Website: ulta-beauty
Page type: address-validator
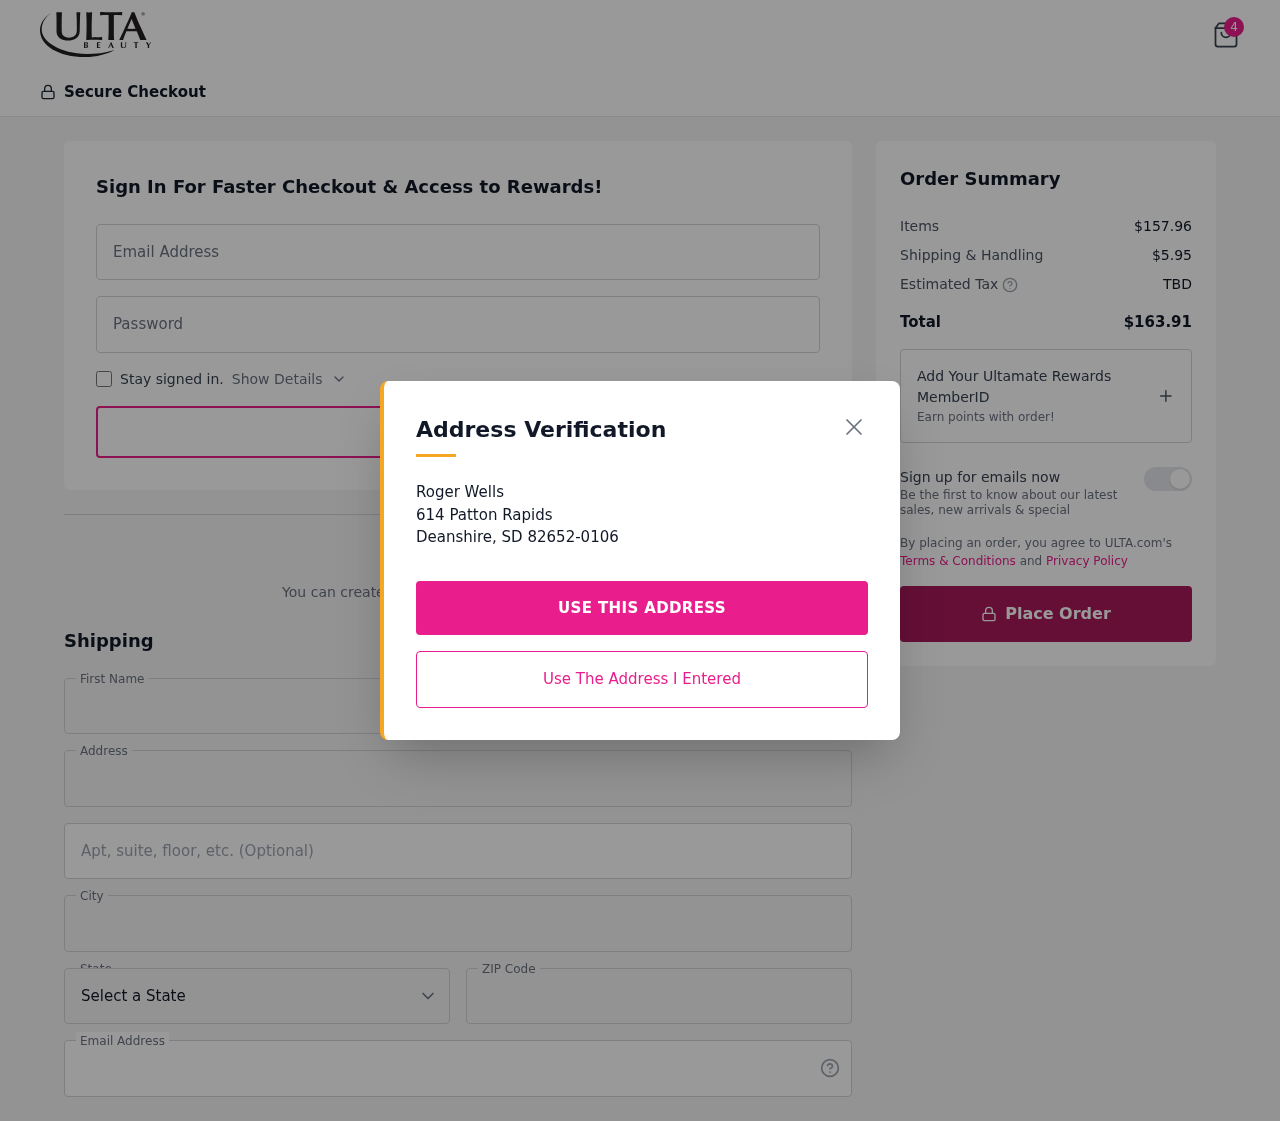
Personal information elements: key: PII_CITY
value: Deanshire
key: PII_EMAIL
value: rogerwells@hotmail.com
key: PII_FIRSTNAME
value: Roger
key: PII_LASTNAME
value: Wells
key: PII_POSTCODE
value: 82652
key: PII_STATE_ABBR
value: SD
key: PII_STREET
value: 614 Patton Rapids
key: PII_STREET2
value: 614 Patton Rapids
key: PII_FULLNAME2
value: Roger Wells
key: PII_CITY2
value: Deanshire
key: PII_STATE_ABBR2
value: SD
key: PII_POSTCODE_FULL
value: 82652
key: PII_POSTCODE_EXT
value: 0106
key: PII_POSTCODE_NUMERIC
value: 82652
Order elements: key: ORDER_NUM_ITEMS
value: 4
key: ORDER_SUBTOTAL
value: $157.96
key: ORDER_SHIPPING_COST
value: $5.95
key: ORDER_TOTAL
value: $163.91